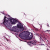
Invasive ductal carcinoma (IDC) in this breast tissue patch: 0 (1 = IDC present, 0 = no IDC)